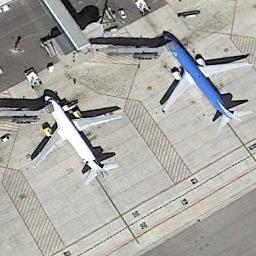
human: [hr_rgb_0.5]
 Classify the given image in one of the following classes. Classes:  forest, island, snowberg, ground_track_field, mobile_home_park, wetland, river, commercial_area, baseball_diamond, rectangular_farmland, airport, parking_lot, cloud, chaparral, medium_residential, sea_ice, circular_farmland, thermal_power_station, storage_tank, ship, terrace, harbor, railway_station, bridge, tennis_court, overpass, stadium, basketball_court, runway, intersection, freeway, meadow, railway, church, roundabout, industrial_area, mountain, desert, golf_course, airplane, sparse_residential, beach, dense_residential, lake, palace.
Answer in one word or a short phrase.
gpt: airplane